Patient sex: M
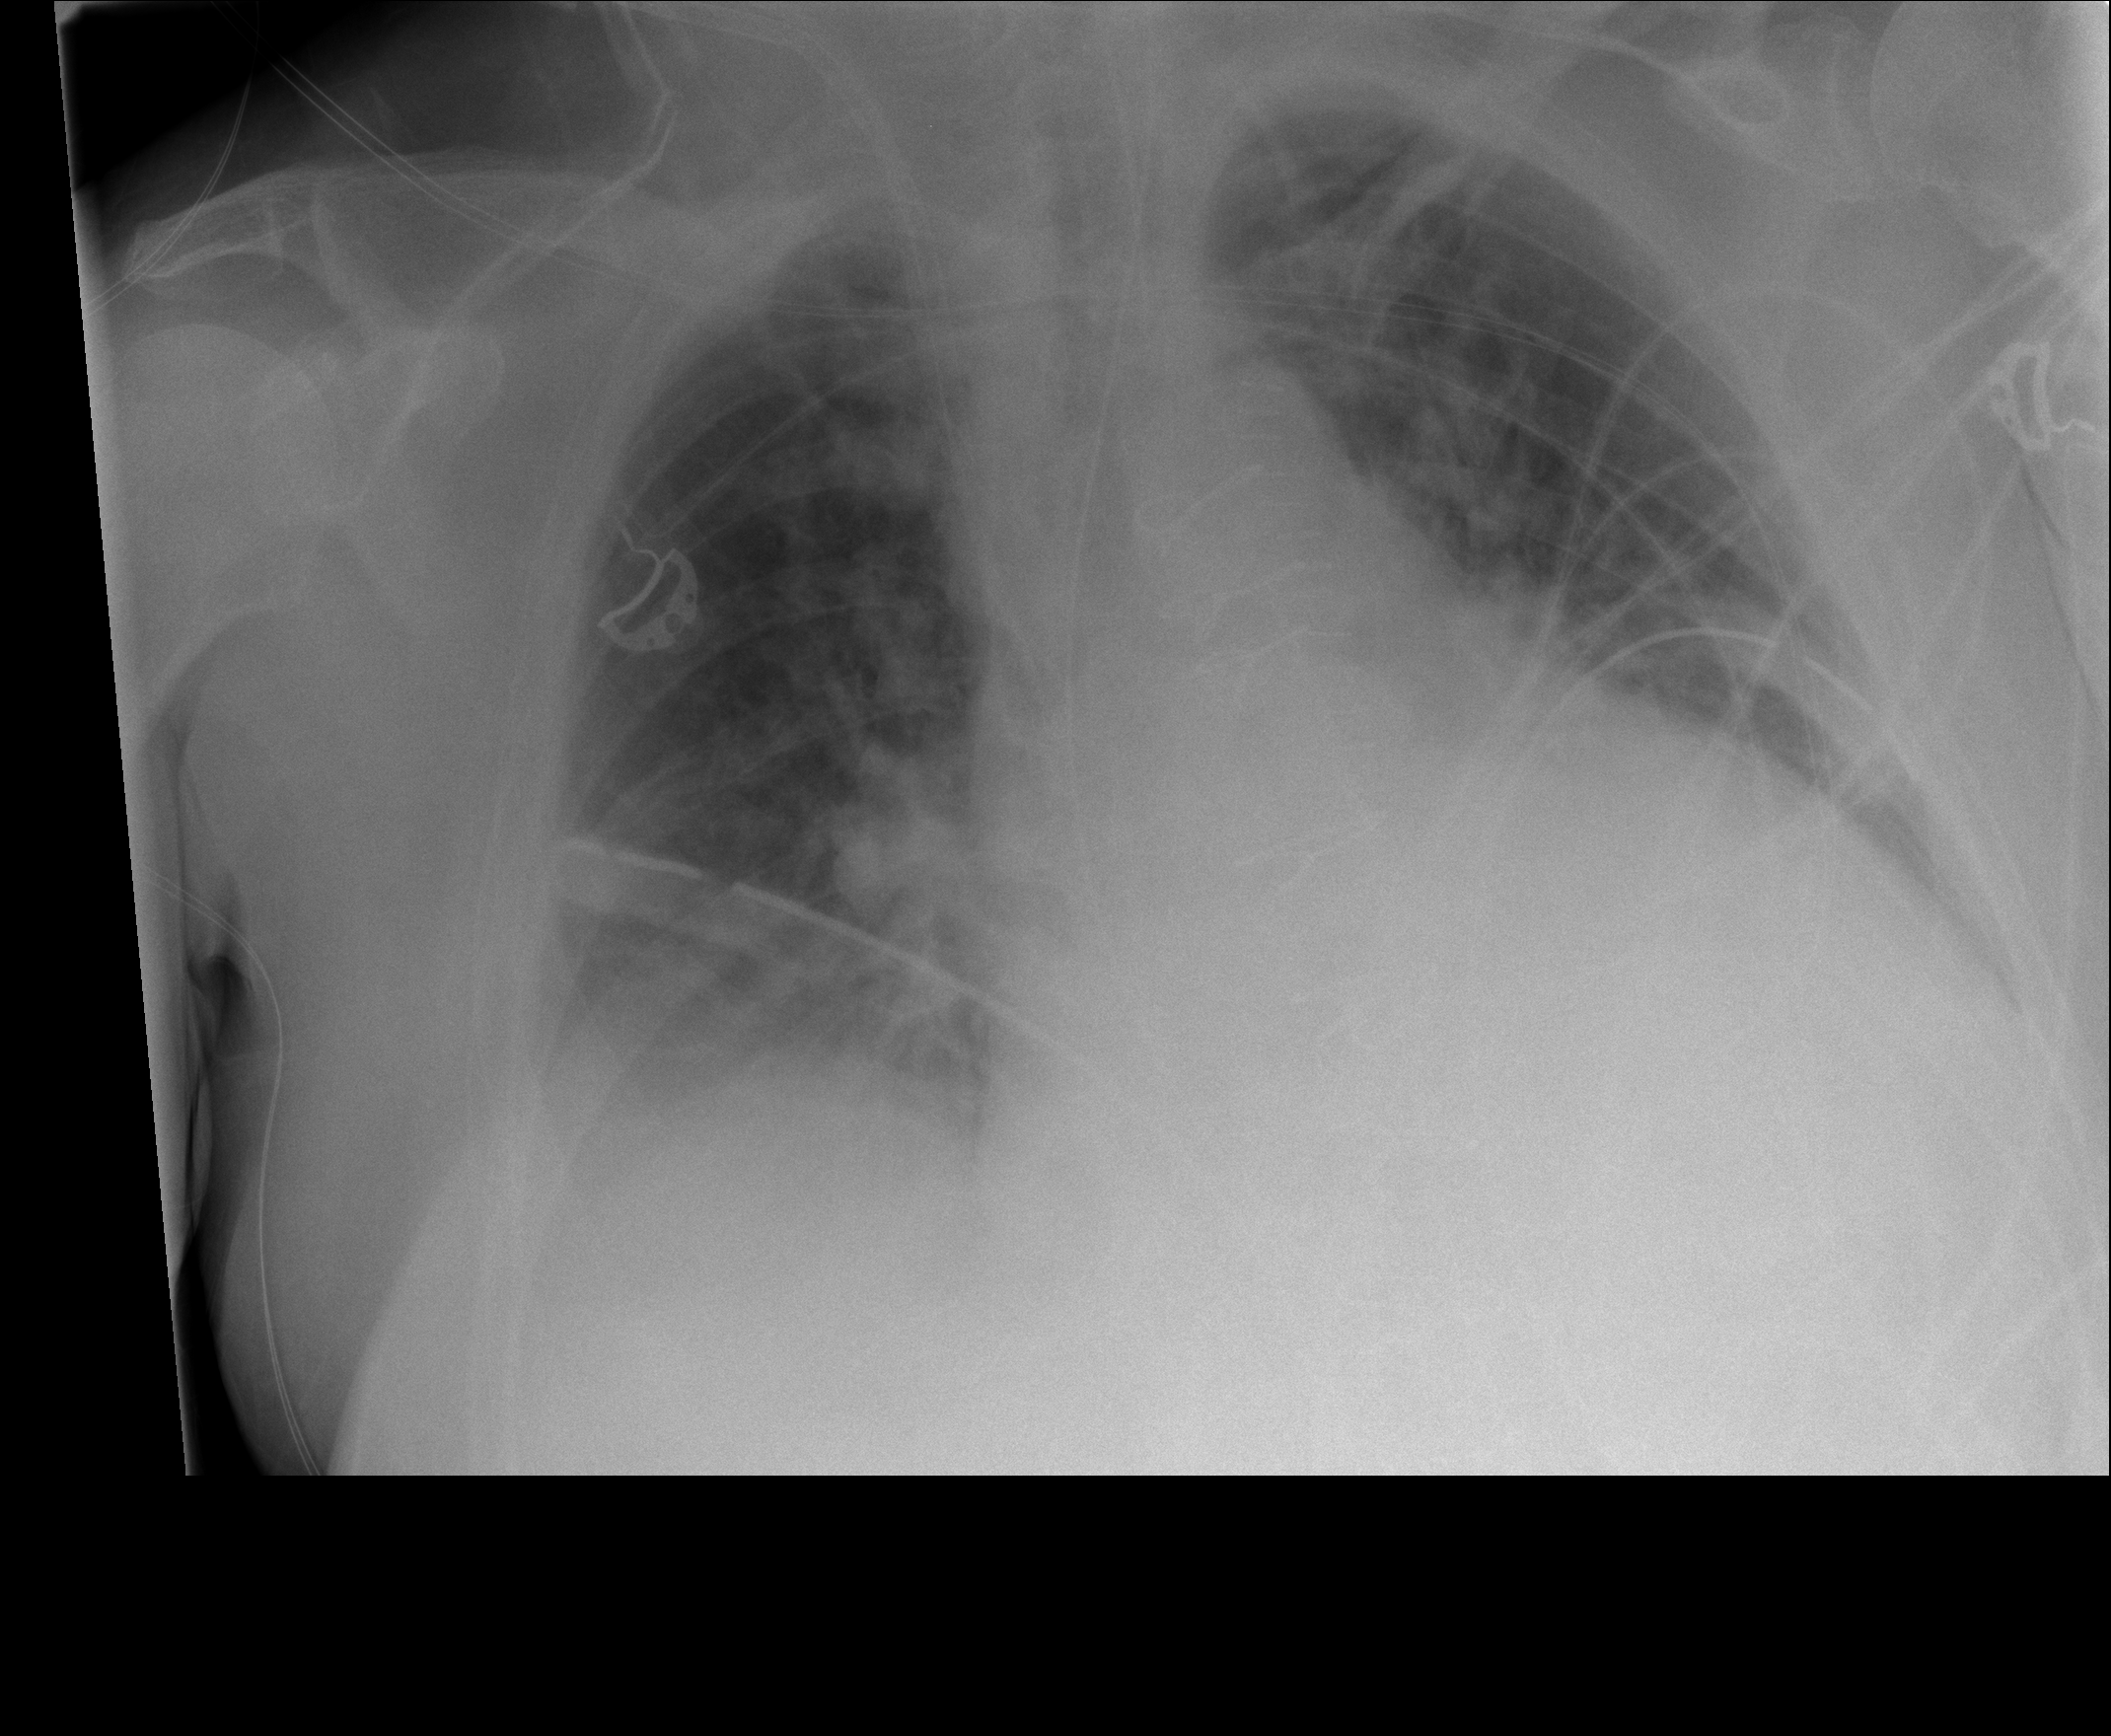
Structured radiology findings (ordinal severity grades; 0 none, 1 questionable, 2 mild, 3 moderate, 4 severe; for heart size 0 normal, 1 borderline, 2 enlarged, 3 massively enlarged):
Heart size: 2
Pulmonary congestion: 2
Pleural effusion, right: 2
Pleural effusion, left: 1
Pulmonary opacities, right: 0
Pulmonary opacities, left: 0
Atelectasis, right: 2
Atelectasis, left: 2